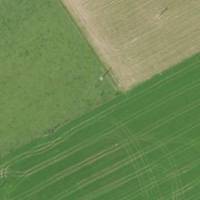
EUNIS habitat code: 52
Species observed at this site:
Platanthera bifolia